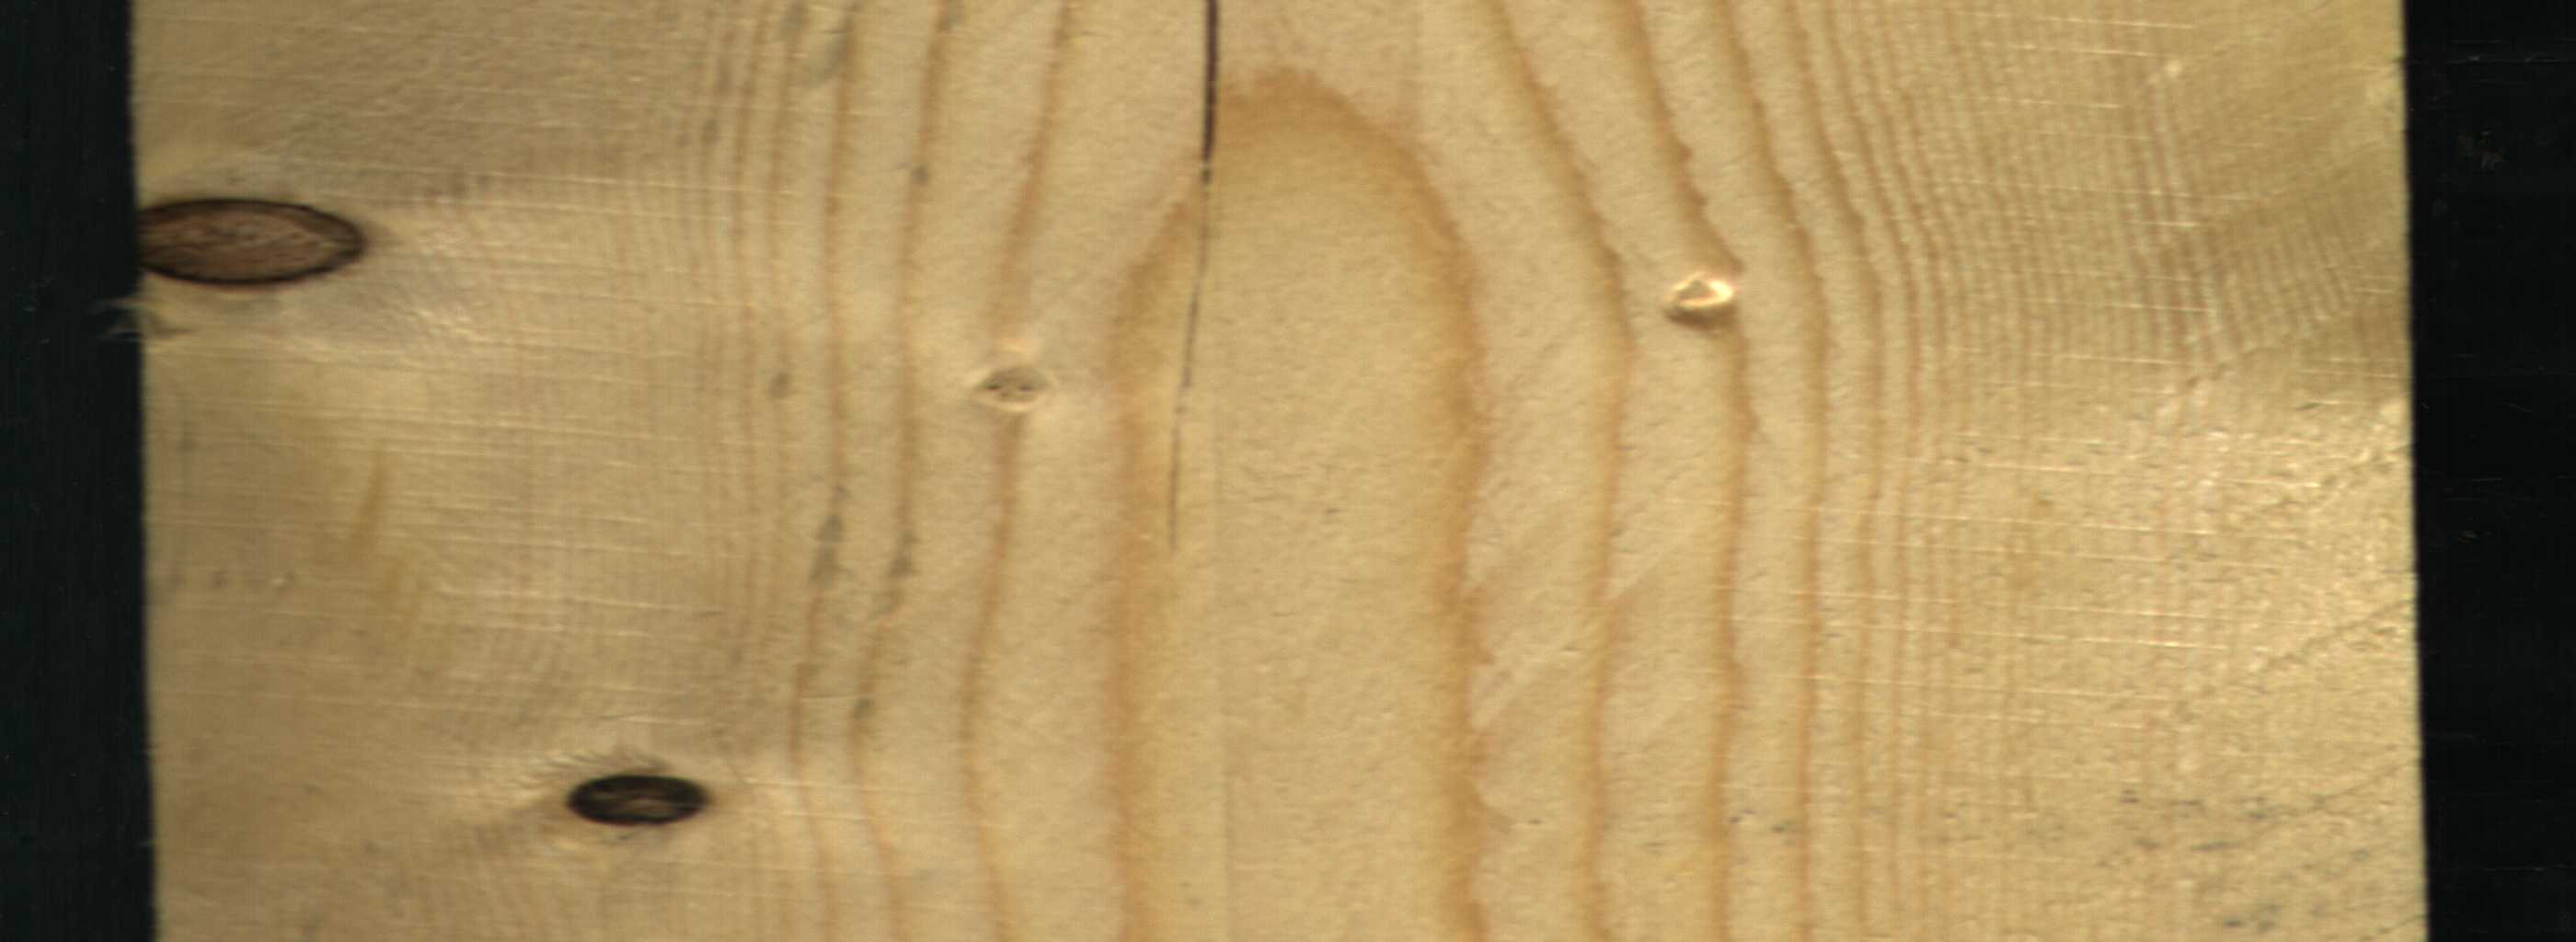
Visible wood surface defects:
Crack
Dead_Knot
Dead_Knot
Live_Knot